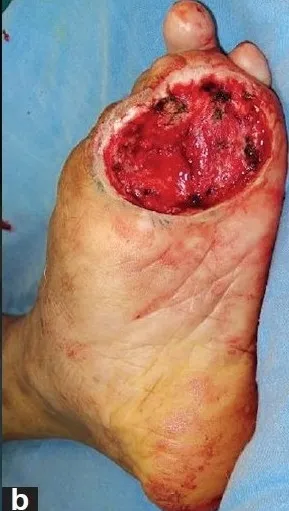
Trophic ulcer before debridement. Post-debridement trophic ulcer.
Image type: medical_photograph (other_medical_photograph)